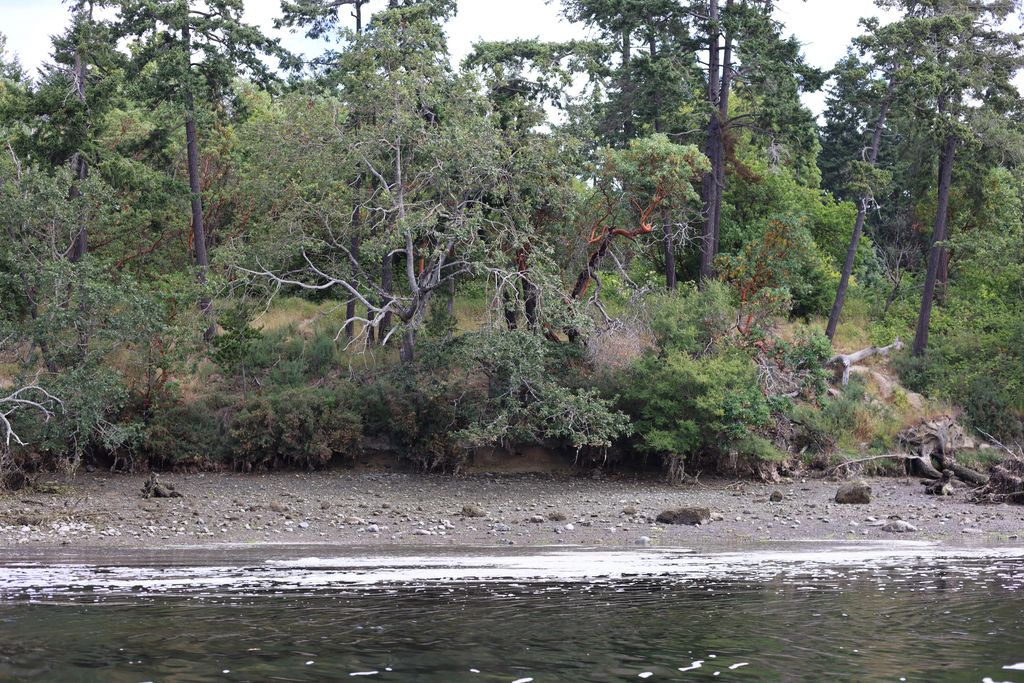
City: victoria